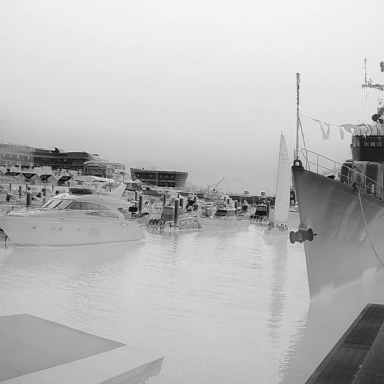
There are seven objects shown in the infrared image, including five canoes, a bulk_carrier, and a sailboat.